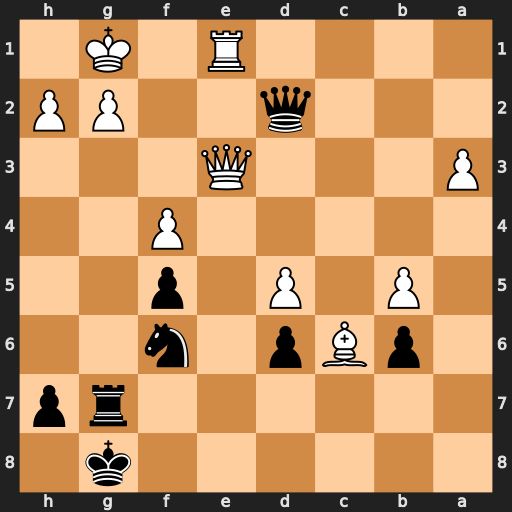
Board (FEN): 6k1/6rp/1pBp1n2/1P1P1p2/5P2/P3Q3/3q2PP/4R1K1
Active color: b
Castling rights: -
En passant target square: -
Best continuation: Qxg2#